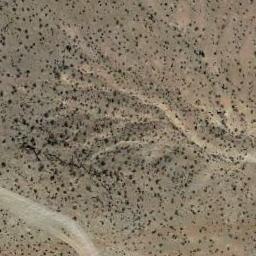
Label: chaparral